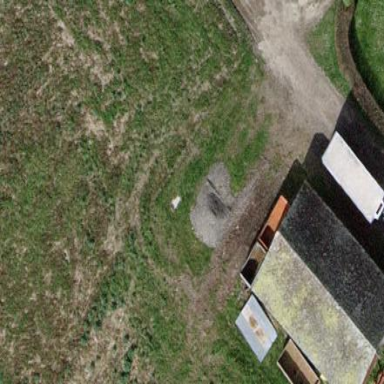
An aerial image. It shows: Farmyard area.